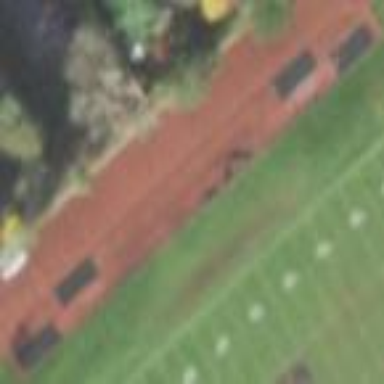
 specifically long jump and triple jump."